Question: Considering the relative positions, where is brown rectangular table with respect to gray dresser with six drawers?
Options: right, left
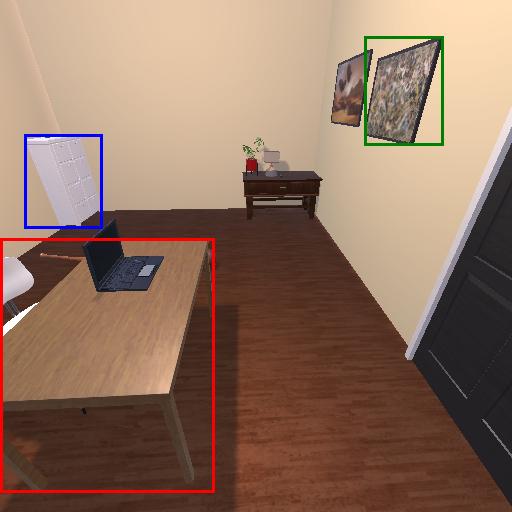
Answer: right